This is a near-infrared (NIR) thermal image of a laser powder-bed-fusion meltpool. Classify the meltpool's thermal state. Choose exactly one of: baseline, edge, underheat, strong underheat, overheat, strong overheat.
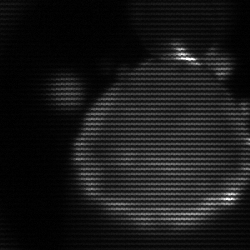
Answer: edge